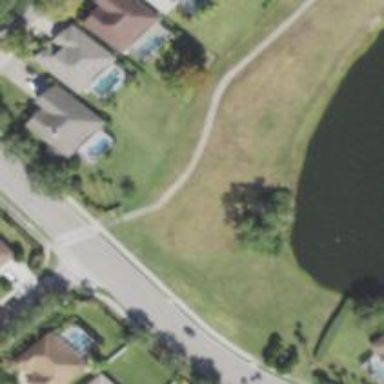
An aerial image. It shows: Road or path designated as golf cartpath.